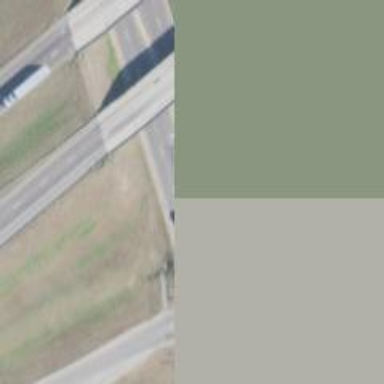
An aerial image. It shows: Trunk highway.